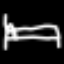
Label: bed